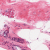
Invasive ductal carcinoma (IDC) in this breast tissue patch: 0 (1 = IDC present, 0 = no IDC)